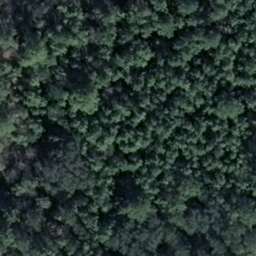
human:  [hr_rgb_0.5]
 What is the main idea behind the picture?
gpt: forest